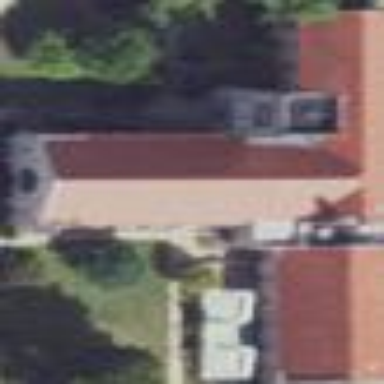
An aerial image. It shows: Religious place of worship building.